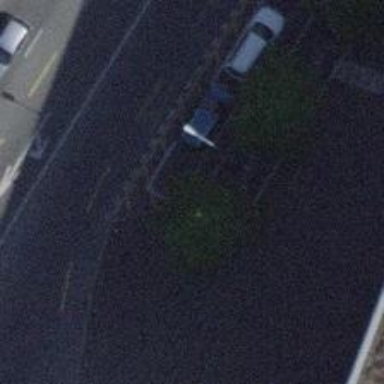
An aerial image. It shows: Bicycle rental facility.